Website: bh-photo
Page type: store-pickup
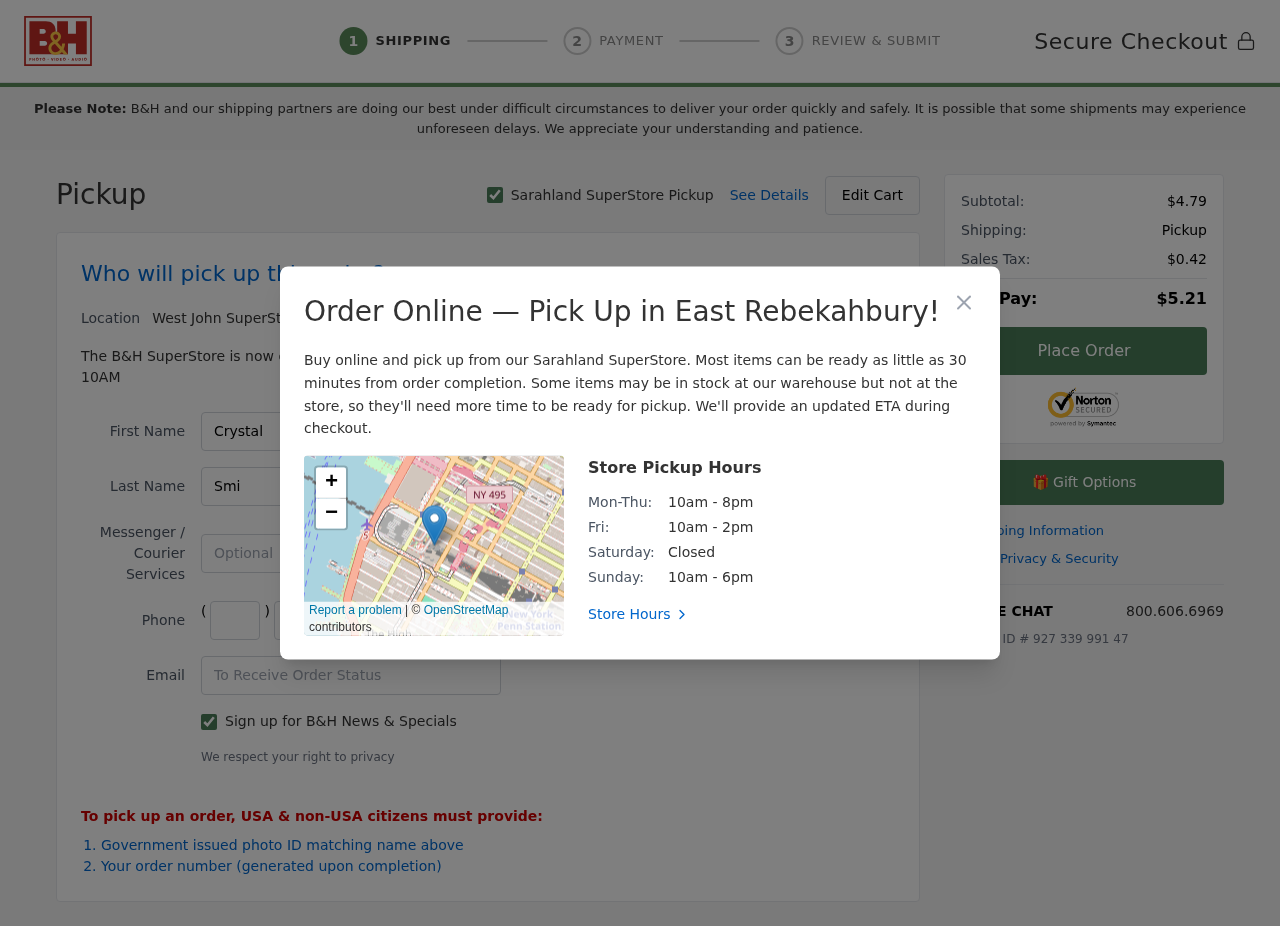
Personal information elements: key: PII_CITY
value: Sarahland
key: PII_CITY2
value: West John
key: PII_CITY3
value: East Rebekahbury
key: PII_EMAIL
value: crystalsmith@hotmail.com
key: PII_FIRSTNAME
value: Crystal
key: PII_LASTNAME
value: Smith
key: PII_PHONE_AREA
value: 827
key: PII_PHONE_PREFIX
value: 786
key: PII_PHONE_SUFFIX
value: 7615
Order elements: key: ORDER_SUBTOTAL
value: $4.79
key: ORDER_TAX
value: $0.42
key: ORDER_TOTAL
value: $5.21
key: ORDER_ID
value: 927 339 991 47